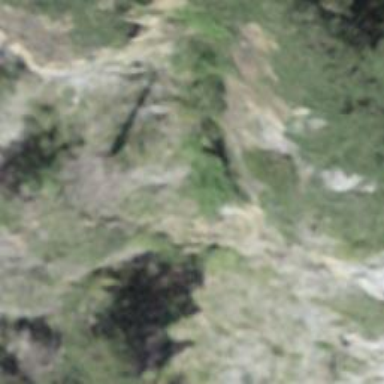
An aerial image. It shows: Cliff in nature.